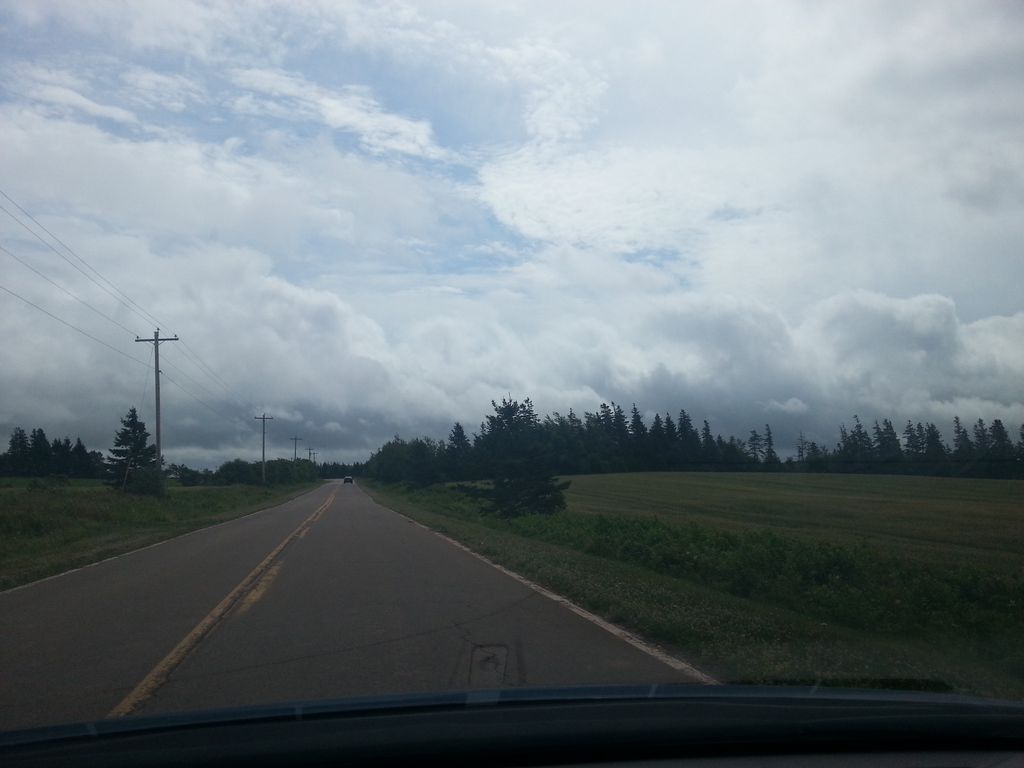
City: charlottetown